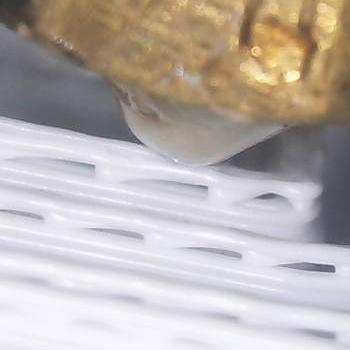
Flow rate: 49%